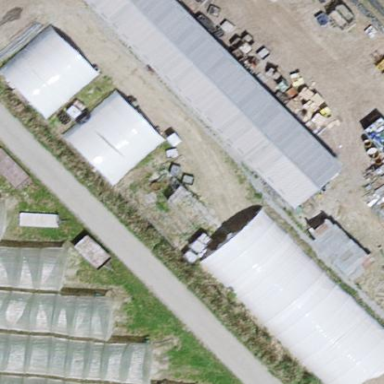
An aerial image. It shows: Greenhouse.